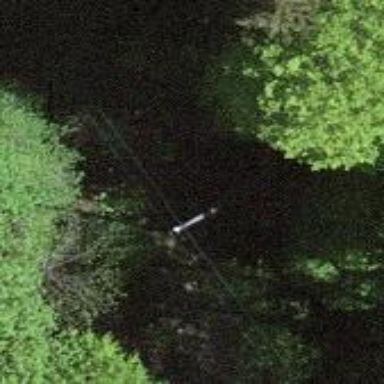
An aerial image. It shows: Power pole.